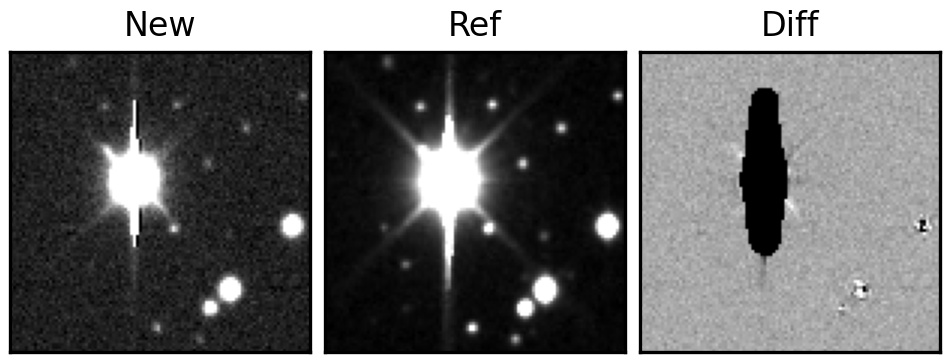
Label: bogus